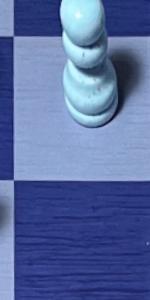
Label: Empty